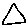
Label: triangle